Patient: sex M, age 50
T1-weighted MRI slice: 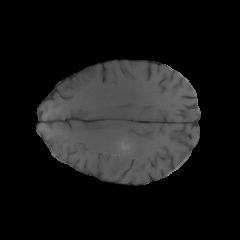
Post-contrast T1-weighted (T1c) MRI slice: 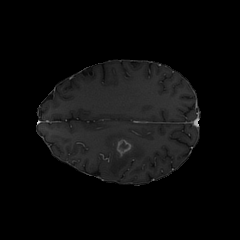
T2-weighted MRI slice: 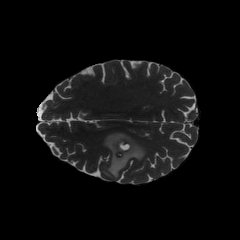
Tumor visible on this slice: yes
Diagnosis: Glioblastoma, IDH-wildtype
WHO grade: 4